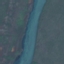
Land use / land cover class: River